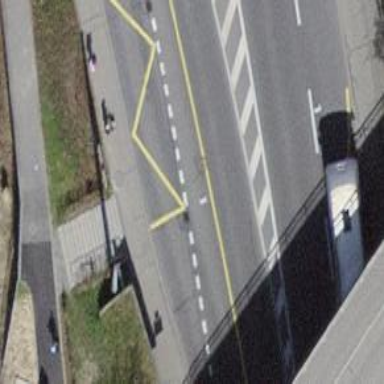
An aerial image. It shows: Set of steps on the road.